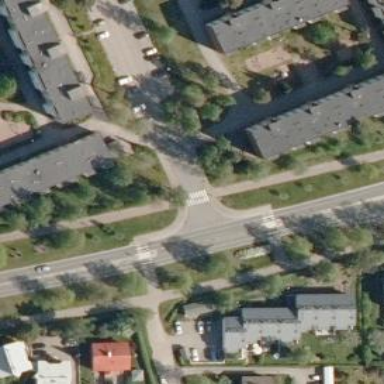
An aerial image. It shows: Marked crossing on the road.